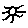
Label: sun